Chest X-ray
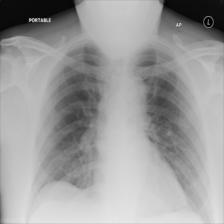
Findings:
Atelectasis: negative
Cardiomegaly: negative
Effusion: negative
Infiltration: negative
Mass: negative
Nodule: negative
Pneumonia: negative
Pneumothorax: negative
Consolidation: negative
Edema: negative
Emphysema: negative
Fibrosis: negative
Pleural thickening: negative
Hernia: negative